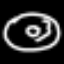
Label: donut